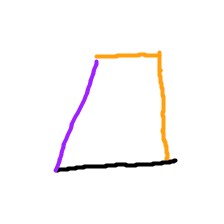
Shape: trapezoid